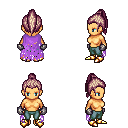
a pixel art fantasy rpg character, female body template, human, tanned skin, maroon tattered cape, teal pants, white blonde long topknot hairstyle, metal gloves, gold boots, four views (front, back, left, right), 2x2 character sprite sheet, small pixel art, hard edges, no anti-aliasing